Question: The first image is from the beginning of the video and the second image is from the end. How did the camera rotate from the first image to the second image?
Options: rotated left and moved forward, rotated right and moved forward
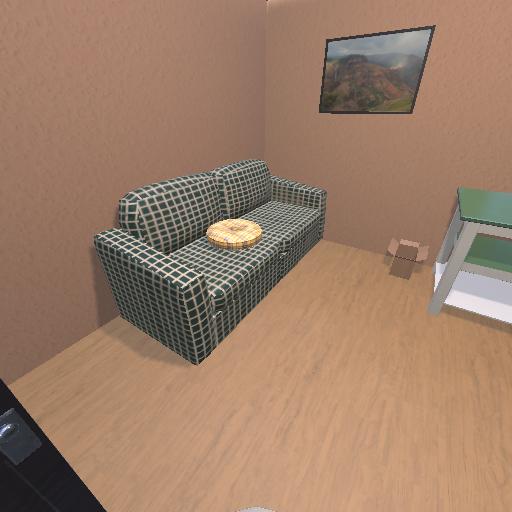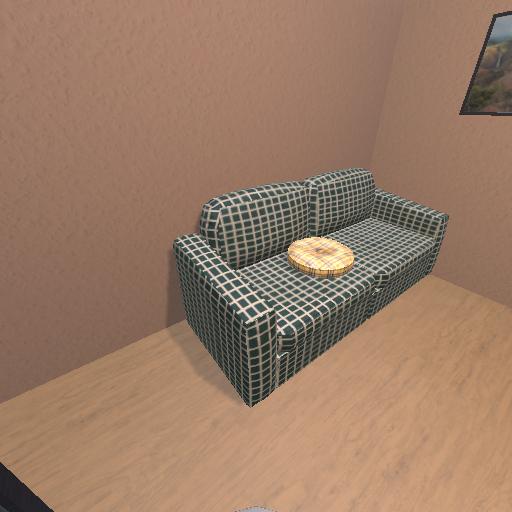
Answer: rotated left and moved forward